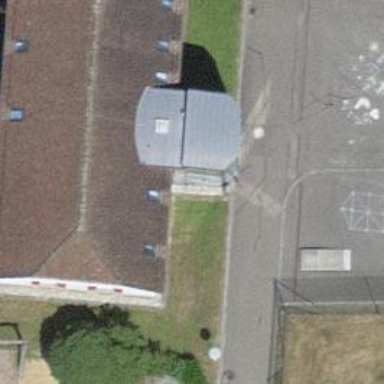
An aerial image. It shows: School building.